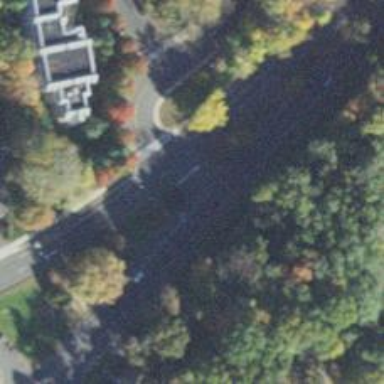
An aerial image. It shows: Primary link road with asphalt surface.